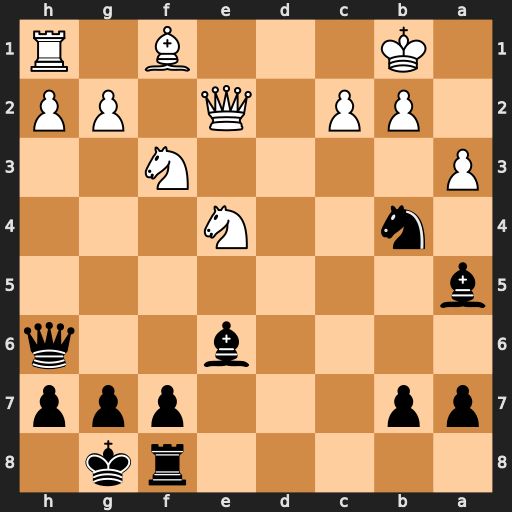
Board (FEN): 5rk1/pp3ppp/4b2q/b7/1n2N3/P4N2/1PP1Q1PP/1K3B1R
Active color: b
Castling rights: -
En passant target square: -
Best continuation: Ba2+ Ka1 Qc1#